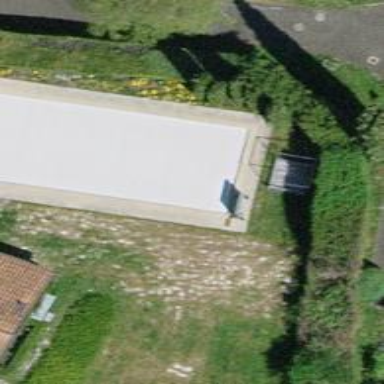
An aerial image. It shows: Swimming pool located in leisure land.